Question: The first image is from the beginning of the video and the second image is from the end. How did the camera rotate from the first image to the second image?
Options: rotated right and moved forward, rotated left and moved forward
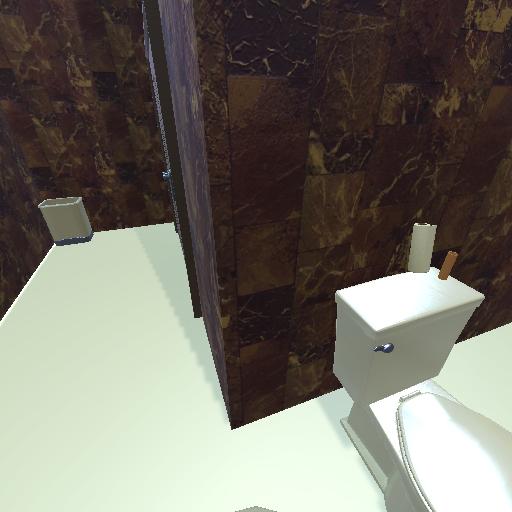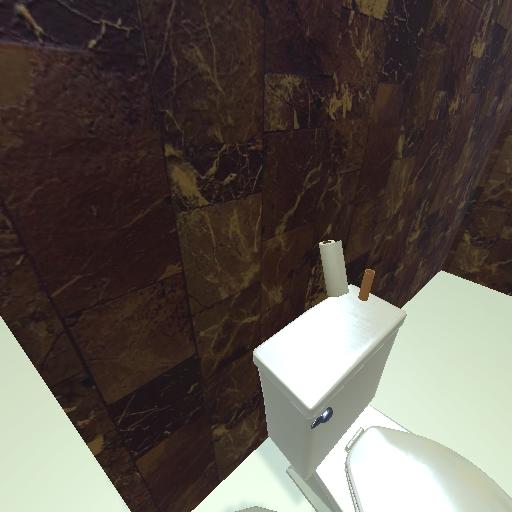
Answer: rotated right and moved forward